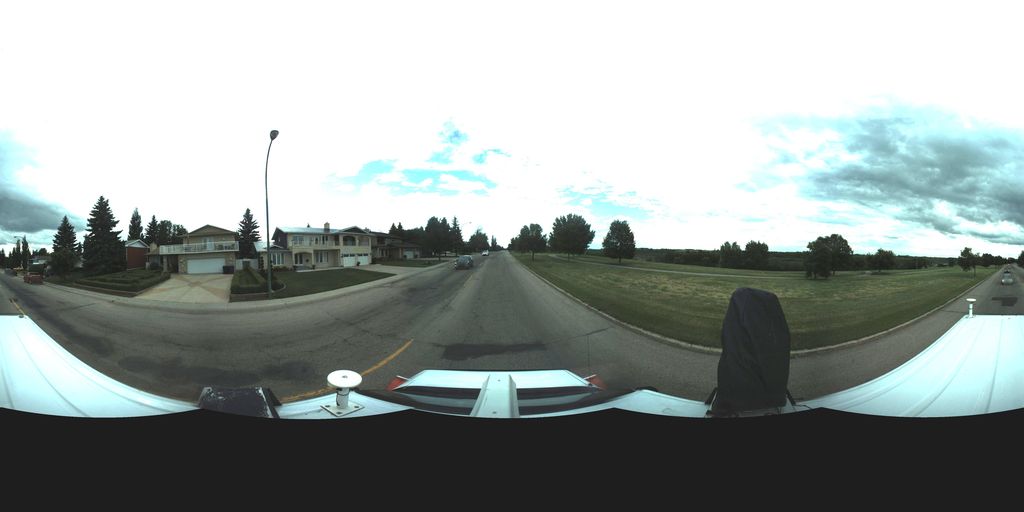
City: saskatoon